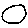
Label: circle